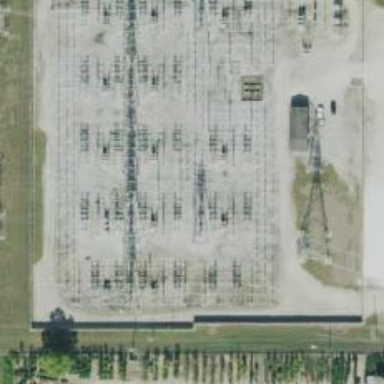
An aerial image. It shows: Switch used for power control.